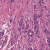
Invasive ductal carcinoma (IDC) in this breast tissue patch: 1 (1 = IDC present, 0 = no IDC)